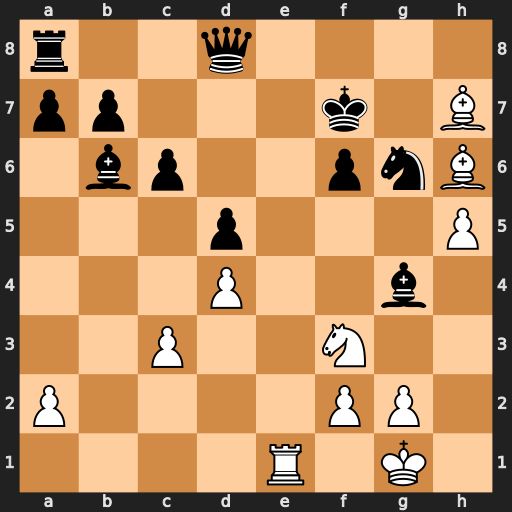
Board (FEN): r2q4/pp3k1B/1bp2pnB/3p3P/3P2b1/2P2N2/P4PP1/4R1K1
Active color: w
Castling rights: -
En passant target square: -
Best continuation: hxg6#